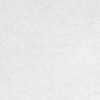
Atmospheric dust classification: dusty